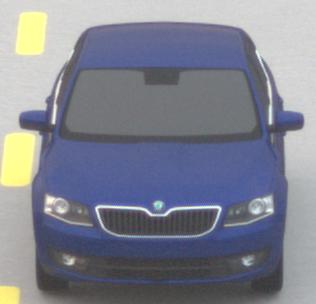
Make: Skoda
Model: Octavia 1.2 TSI
Detailed model: Octavia (III) Limousine
Model produced from: 2013/02
Model produced until: 2015/04
Doors: 5
Color: blue
Road condition: dry road
Daytime: sunrise or sunset
Contrast: low contrast